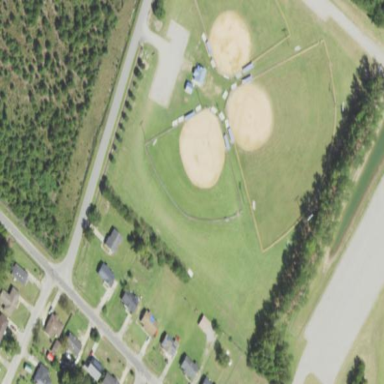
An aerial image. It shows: Baseball pitch for leisure and sports activities.